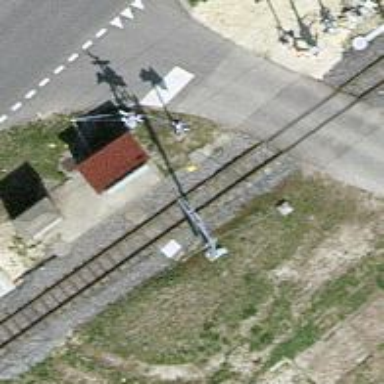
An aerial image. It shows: Railway halt.